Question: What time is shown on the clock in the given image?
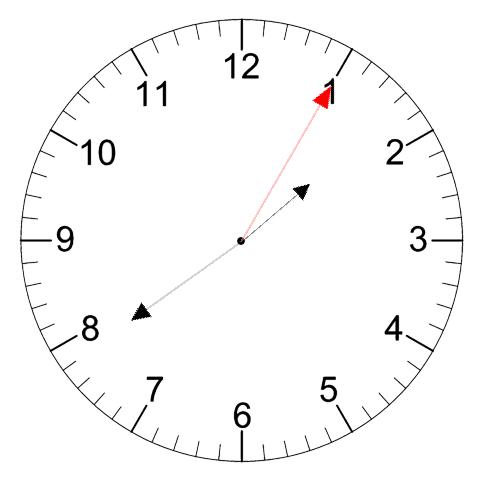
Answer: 01:39:05